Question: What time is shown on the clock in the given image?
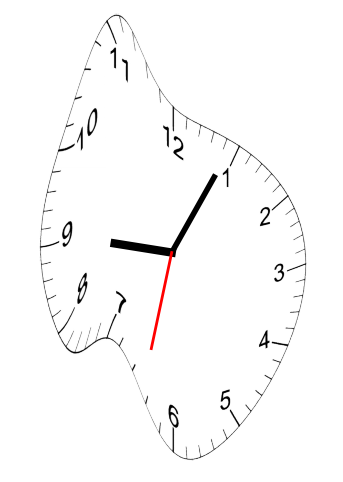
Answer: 09:04:32